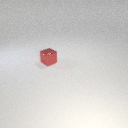
small red metal cube